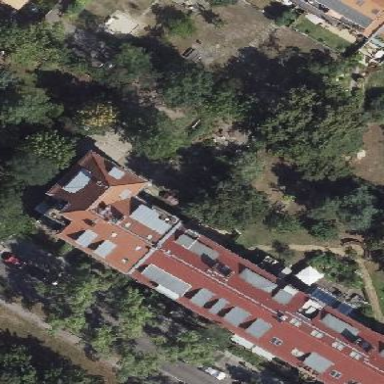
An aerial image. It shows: Half-hipped roof shape on the apartments building.